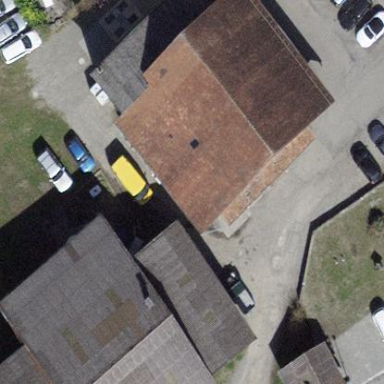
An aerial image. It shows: Building housing car repair shop.